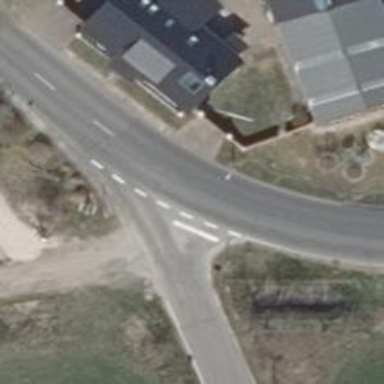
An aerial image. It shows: Asphalt road classified as primary highway.